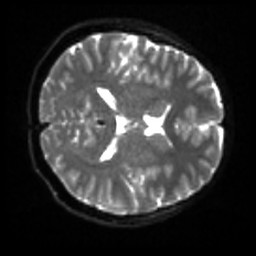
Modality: sbref
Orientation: axial
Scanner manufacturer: siemens
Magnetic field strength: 3 T
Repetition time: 4 s
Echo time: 0.0594 s